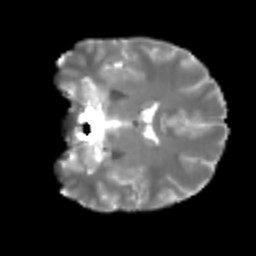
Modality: T2w
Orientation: coronal
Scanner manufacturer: siemens
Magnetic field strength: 3 T
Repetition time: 4 s
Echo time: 0.0594 s